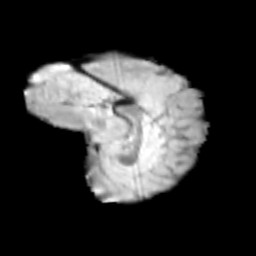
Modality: T2w
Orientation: sagittal
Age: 10
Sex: female
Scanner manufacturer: siemens
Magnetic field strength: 3 T
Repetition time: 3.8 s
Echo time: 0.07 s